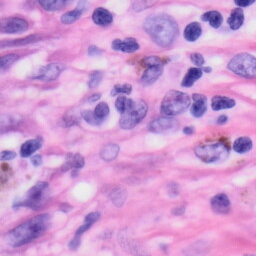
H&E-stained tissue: Skin